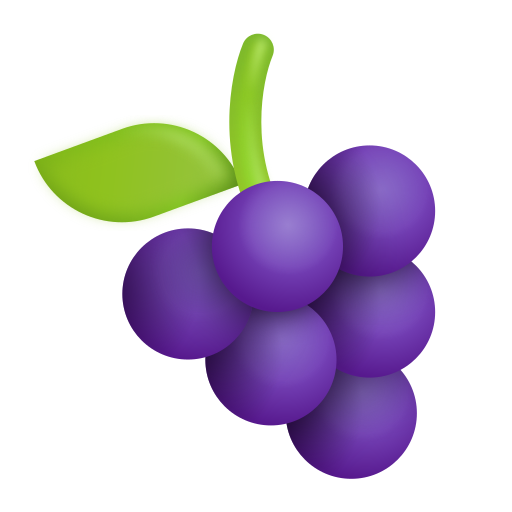
grapes color